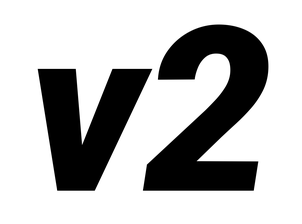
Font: Roboto-Italic_Black_Italic